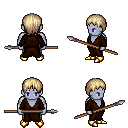
a pixel art fantasy rpg character, male body template, dark elf, purple skin, brown robe, teal pants, white blonde plain hairstyle, gold boots, spear, four views (front, back, left, right), 2x2 character sprite sheet, small pixel art, hard edges, no anti-aliasing